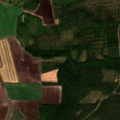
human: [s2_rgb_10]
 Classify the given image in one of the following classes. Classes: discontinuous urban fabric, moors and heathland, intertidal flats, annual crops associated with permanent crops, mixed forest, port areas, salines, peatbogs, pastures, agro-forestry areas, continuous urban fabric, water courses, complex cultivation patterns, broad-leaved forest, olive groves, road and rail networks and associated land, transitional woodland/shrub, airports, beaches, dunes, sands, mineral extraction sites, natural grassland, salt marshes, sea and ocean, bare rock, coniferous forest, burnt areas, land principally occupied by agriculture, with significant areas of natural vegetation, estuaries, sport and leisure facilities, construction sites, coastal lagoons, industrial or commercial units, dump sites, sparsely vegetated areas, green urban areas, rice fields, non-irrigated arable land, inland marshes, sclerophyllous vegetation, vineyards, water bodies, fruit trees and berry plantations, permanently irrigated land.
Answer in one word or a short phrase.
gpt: non-irrigated arable land, coniferous forest, mixed forest, transitional woodland/shrub